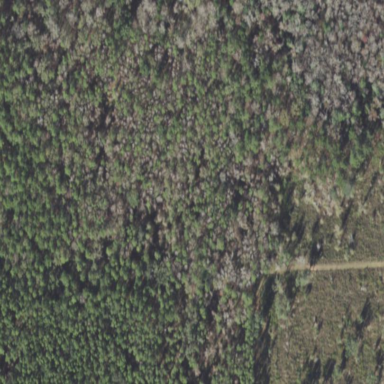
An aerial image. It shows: Mixed woodland area with various types of leaves.